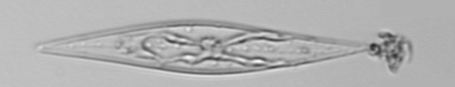
Label: Pleurosigma